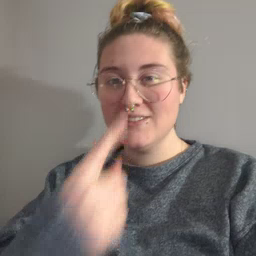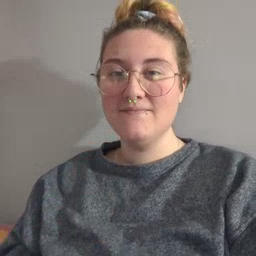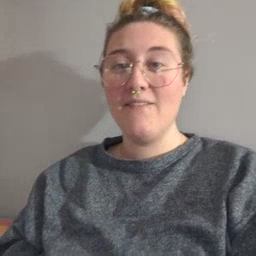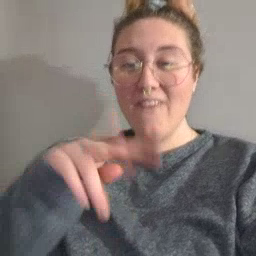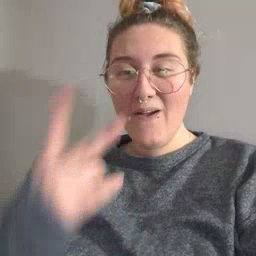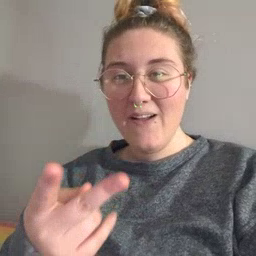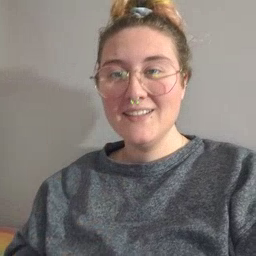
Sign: fall